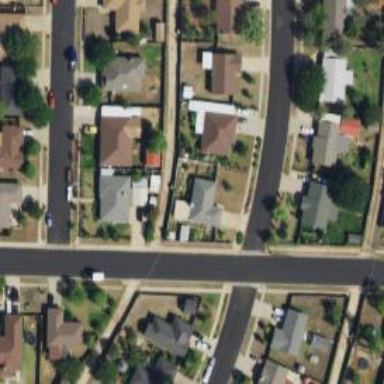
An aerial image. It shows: Alley classified as service road.